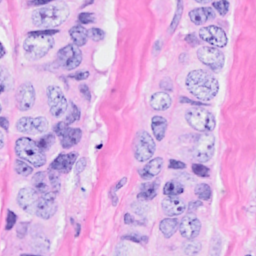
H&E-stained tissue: Breast